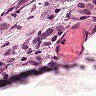
Metastatic tissue present: yes